Question: I want to check my .APK file to test at ARC Welder i see this on this Link <URL>
And this link Also <URL> How can i add ARC Welder and .APK also. how to add APKin ARC Welder.
Image are here
I solved here it is :- iif i press Click on WebStore then i can add Crome Web store apps but Did not install or did not get ARC Welder.here is Link <URL>.
How to find bug in app or how we found bug in side of app if bug are inside of app..
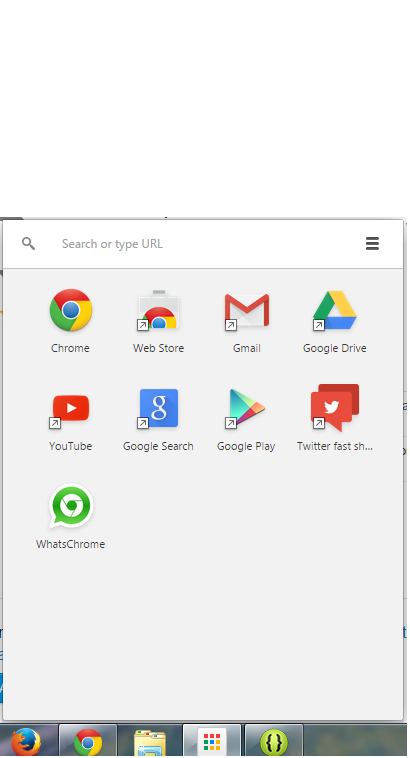
Answer: I got it by Reinstall Full ARC Welder install Update size 112 mb after that emfinbmielocnlhgmf...crx file was automatically download and install at Crome App Launcher which is ARC Welder size of file "emfinbmielocnlhgmf...crx" 7 or 8 mb install ....
Blow Pic